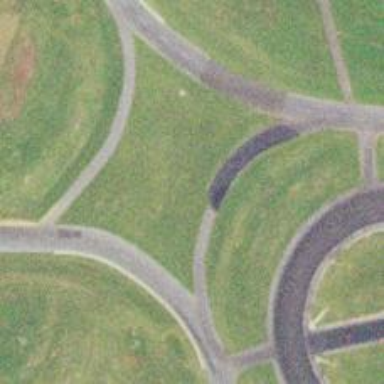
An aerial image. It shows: Raceway for motor sports.